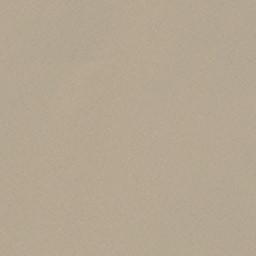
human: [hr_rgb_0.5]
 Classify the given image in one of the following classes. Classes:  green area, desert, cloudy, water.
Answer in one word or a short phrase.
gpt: desert